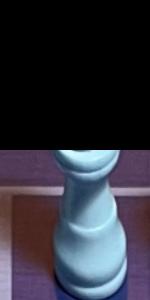
Label: King_White